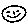
Label: smiley face